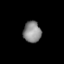
Tissue: lung
Cell type: Epithelial cells
Senescence score: 0.1763
Nuclear area (px): 370
Mean DAPI intensity: 137.427